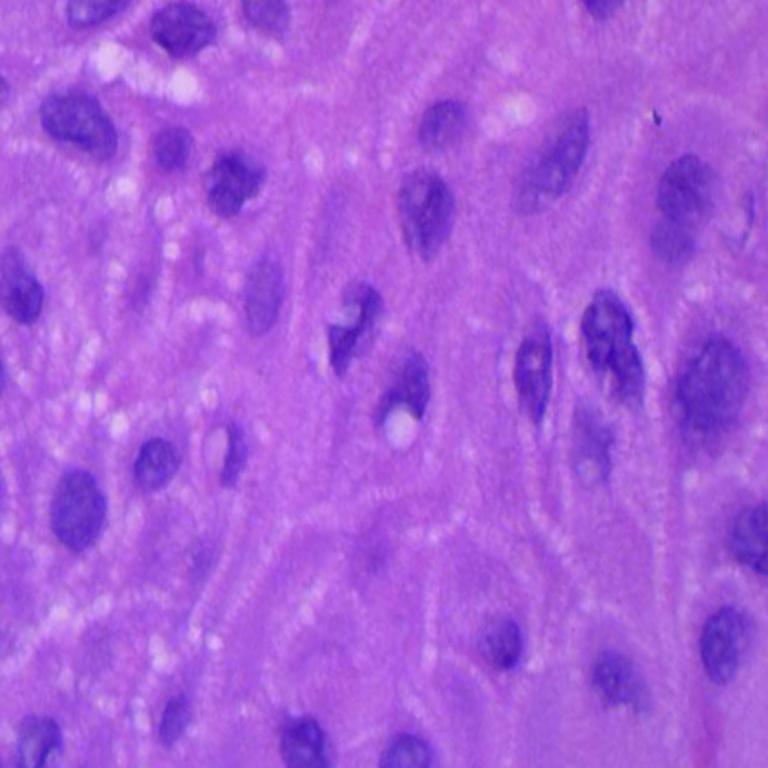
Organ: lung
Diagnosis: squamous carcinomas